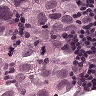
Metastatic tissue present: yes